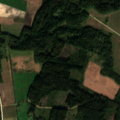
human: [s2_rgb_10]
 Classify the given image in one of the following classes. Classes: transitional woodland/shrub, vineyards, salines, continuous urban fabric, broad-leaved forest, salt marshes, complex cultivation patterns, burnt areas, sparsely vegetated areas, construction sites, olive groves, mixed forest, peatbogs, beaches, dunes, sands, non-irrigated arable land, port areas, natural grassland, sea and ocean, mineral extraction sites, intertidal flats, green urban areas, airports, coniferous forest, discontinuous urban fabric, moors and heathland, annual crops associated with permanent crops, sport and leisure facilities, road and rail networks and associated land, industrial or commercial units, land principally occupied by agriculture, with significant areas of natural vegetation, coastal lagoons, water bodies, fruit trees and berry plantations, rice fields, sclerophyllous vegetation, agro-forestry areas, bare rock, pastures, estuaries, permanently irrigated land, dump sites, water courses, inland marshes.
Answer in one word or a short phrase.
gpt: non-irrigated arable land, broad-leaved forest, coniferous forest, mixed forest, transitional woodland/shrub